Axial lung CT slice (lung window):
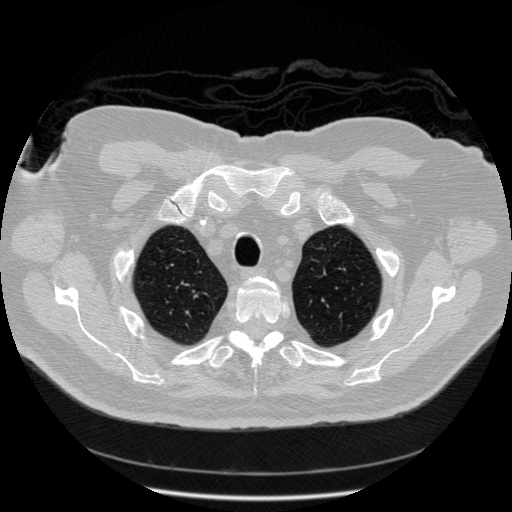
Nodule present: no